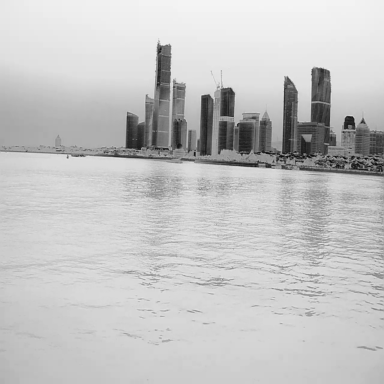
There is a container_ship in the infrared image.